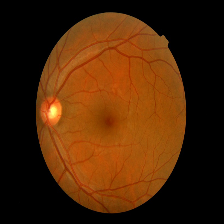
Diabetic retinopathy grade: Mild